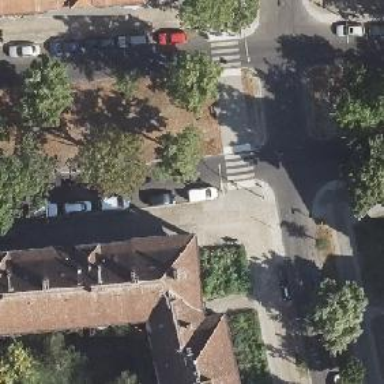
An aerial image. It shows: Marked zebra crossing with island for pedestrians.